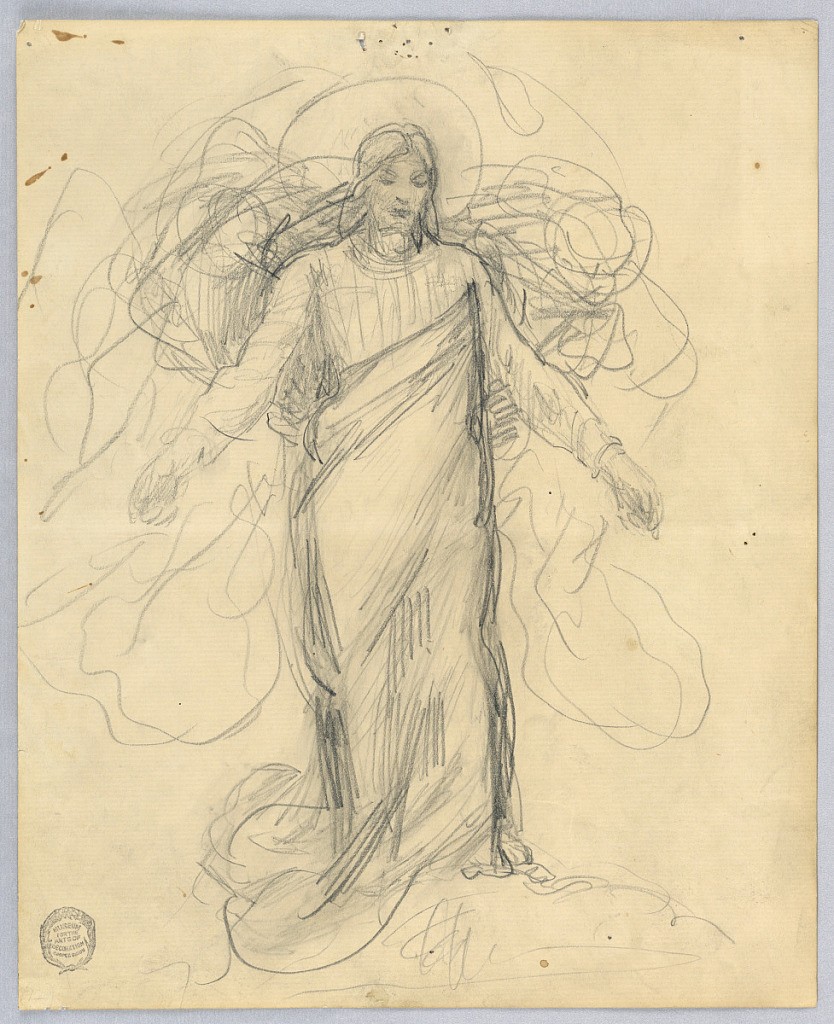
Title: Study for Christ, Chancel of St. Bartholomew, New York
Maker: Francis Augustus Lathrop, American, 1849–1909
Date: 1893–94
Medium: Graphite on paper
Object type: Drawing
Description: Sketch for Christ in the painting in the chancel of St. Bartholomew, New York City. Shown slightly oblique, with lowered head and somewhat raised arms. He wears a tunic and a wrapper, the upper edge of which stretches from the right hip to the left armpit.